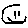
Label: smiley face